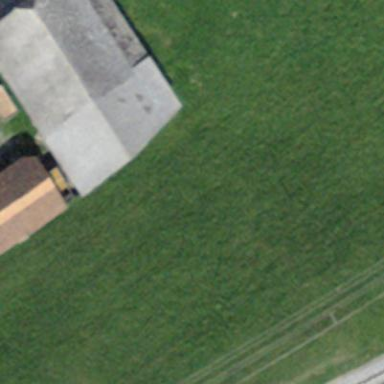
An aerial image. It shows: Barn.